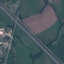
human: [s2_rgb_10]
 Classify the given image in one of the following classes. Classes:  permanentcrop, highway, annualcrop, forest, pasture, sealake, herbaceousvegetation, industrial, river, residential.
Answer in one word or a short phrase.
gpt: Highway